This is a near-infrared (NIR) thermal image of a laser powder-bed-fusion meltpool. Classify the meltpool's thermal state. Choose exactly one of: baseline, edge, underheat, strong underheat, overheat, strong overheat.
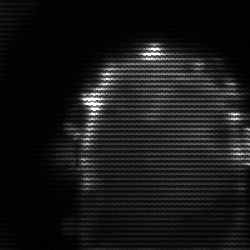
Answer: baseline